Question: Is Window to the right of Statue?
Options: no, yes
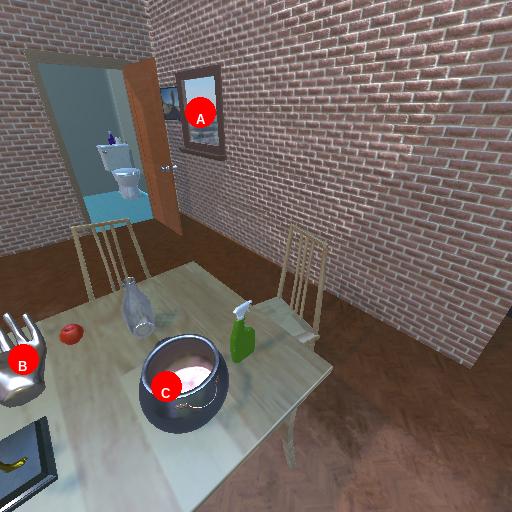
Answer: no